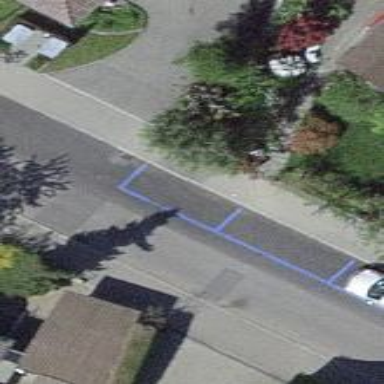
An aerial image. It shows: Parking available on the street side.